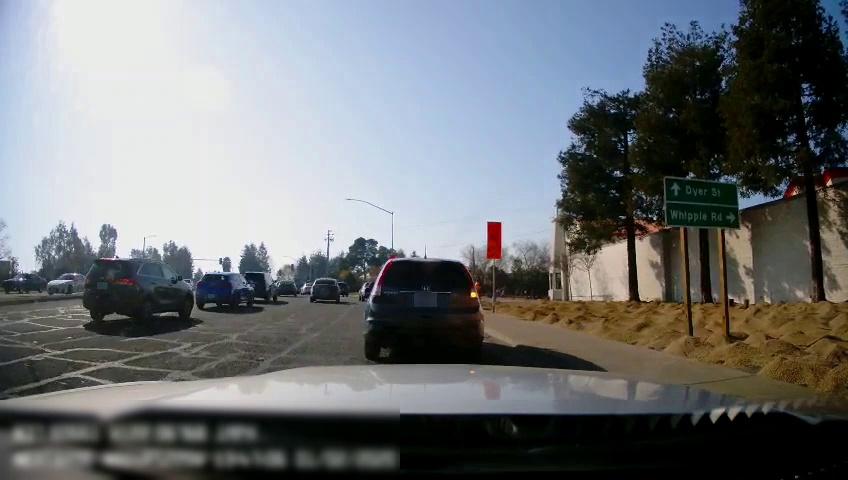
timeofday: Dusk/Dawn/Twilight
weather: Sunny
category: Drivable Space
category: Drivable Space
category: Vehicles | Car
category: Vehicles | SUV
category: Vehicles | SUV
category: Vehicles | SUV
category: Vehicles | SUV
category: Vehicles | Car
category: Vehicles | Car
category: Vehicles | SUV
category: Vehicles | Car
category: Vehicles | Car
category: Vehicles | Car
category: Traffic | Signs
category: Traffic | Signs